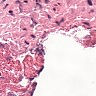
Metastatic tissue present: no